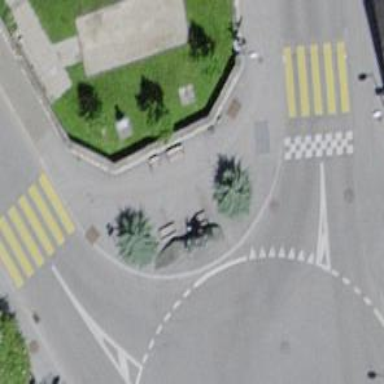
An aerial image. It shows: Statue is featured in the image.